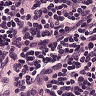
Metastatic tissue present: no